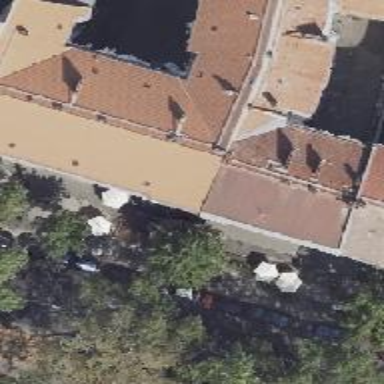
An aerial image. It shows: Café.